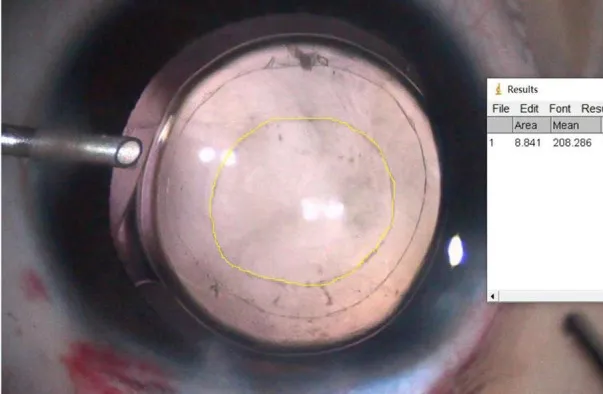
(B): The contour of the posterior capsular opening area was marked using a pointer. The original area (mm2) was then calculated using the scale included in the Image J software.
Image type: ophthalmic_imaging (gonioscopy)